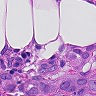
Metastatic tissue present: yes